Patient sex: F
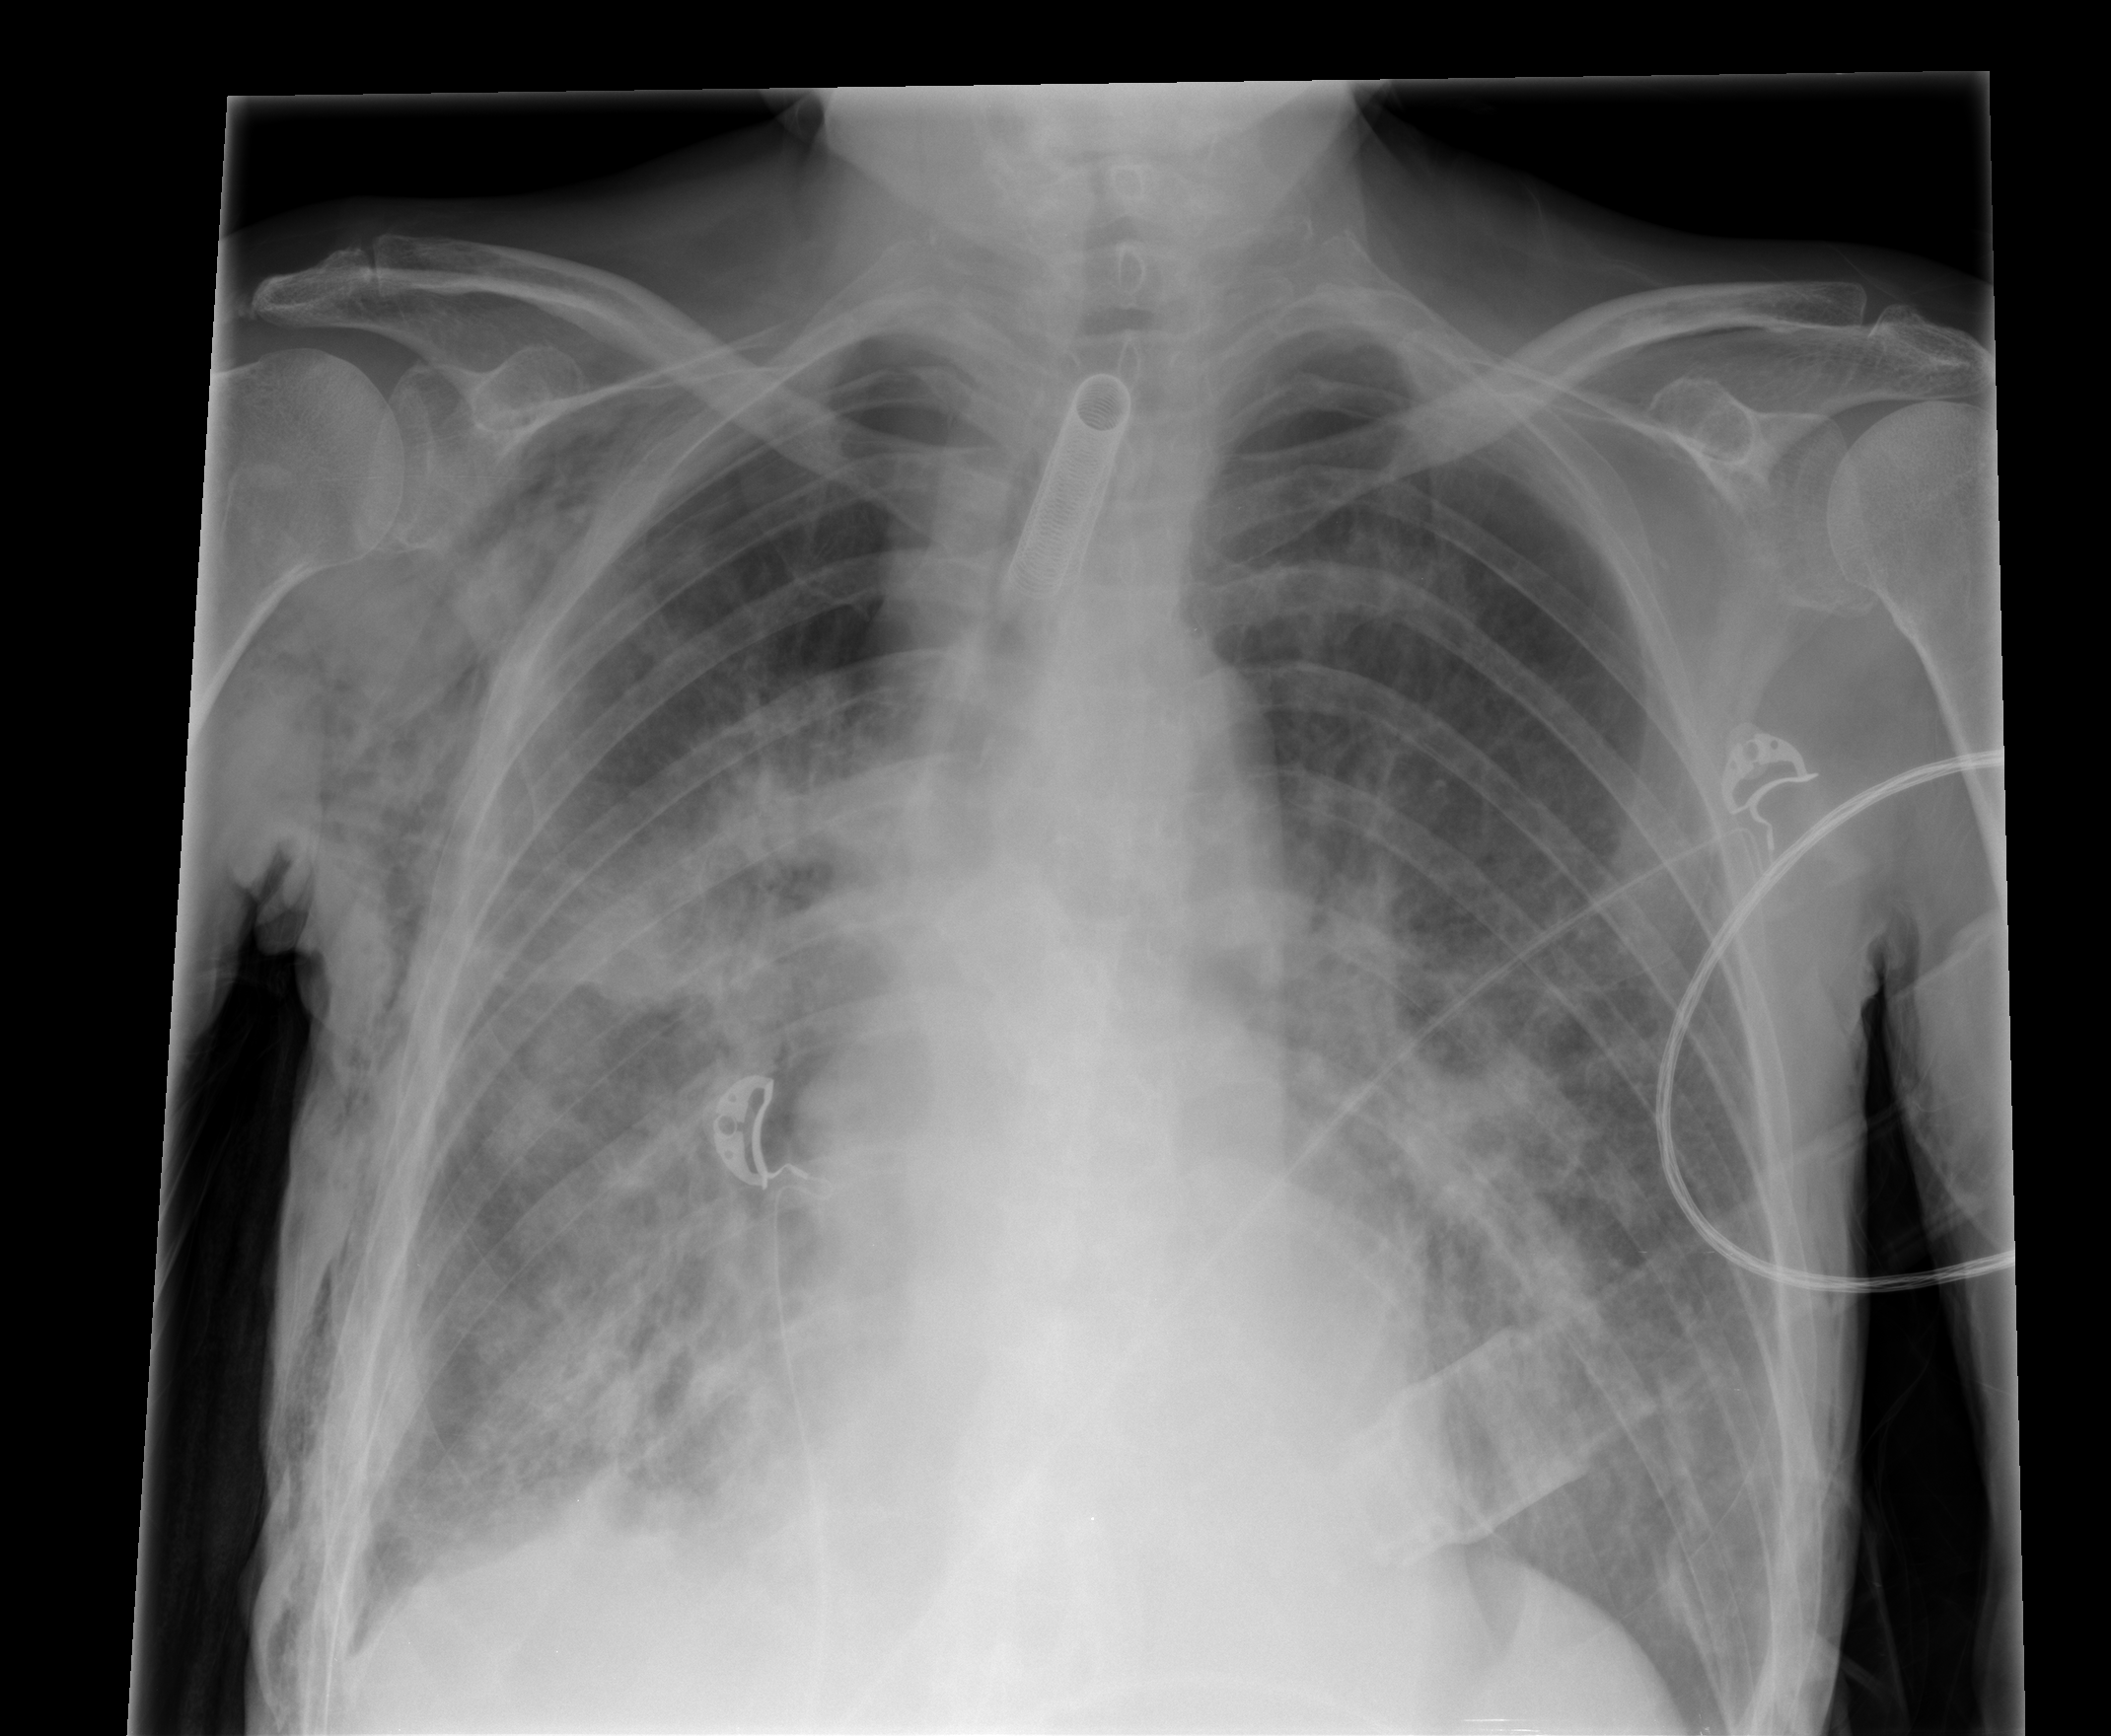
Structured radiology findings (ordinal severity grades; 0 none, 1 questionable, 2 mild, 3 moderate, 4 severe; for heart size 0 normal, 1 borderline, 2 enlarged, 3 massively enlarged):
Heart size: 2
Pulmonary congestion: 2
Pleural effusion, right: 0
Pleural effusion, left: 2
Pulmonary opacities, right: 3
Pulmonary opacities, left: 2
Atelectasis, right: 2
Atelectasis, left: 2